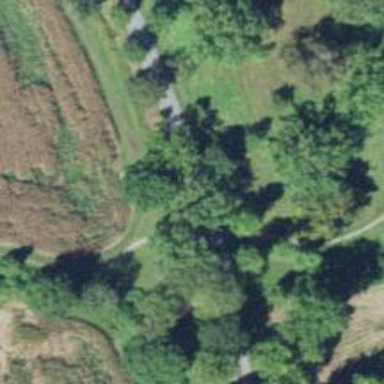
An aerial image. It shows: Culvert tunnel.